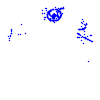
Particle: proton